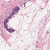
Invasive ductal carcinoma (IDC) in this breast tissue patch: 0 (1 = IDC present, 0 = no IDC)